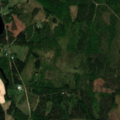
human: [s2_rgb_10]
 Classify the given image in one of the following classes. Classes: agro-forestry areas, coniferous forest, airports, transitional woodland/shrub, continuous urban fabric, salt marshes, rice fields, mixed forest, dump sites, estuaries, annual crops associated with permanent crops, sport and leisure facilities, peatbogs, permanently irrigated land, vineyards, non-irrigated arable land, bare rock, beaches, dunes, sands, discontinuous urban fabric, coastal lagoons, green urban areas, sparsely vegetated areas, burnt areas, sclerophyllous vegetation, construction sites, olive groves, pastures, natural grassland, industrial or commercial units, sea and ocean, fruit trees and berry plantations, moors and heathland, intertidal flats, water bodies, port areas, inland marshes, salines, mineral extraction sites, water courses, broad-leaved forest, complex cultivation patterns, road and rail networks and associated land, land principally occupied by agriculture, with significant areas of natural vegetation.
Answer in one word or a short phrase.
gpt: land principally occupied by agriculture, with significant areas of natural vegetation, coniferous forest, mixed forest, transitional woodland/shrub, water bodies